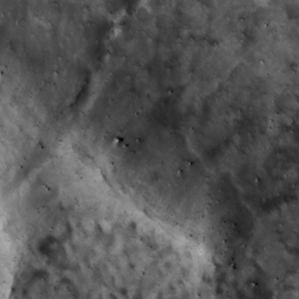
Label: non_frost